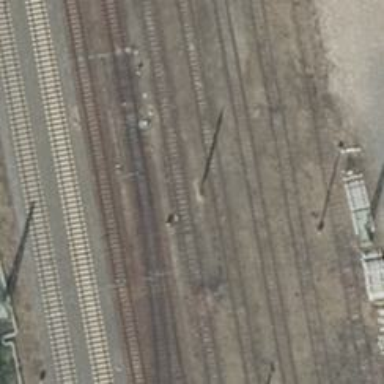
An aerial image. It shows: Railway switch.